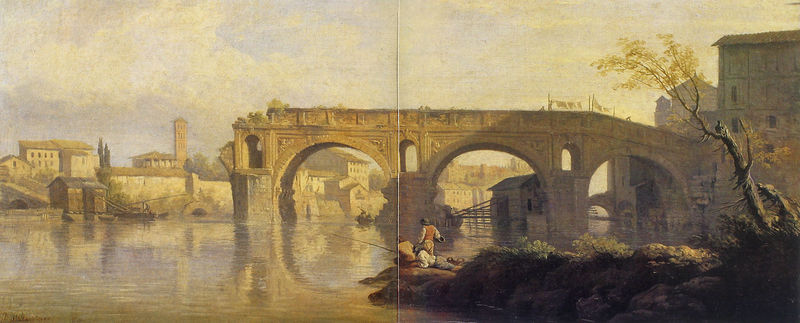
Titel: Le Ponte Rotto
Künstler: Joseph Vernet
Institution: Paris, Musée du Louvre
Schlagwörter: baum, gemälde, himmel, wasser, wolken, fluss, menschen, stadt, ufer, wäsche, fenster, hut, hüte, licht, männer, gebäude, häuser, spiegelung, brücke, büsche, kanal, kirche, boot, turm, wäscheleine, sandbank, brandung, arch, architecture, blue, church, hat, men, people, white, friends, painting, sitting, windows, yellow, picture, reflection, two, brown, bögen, ruine, angel, clouds, man, sky, tree, boat, building, house, landscape, water, horizontal, island, tower, trees, village, coast, light, river, ruins, photo, bridge, town, brücken, angler, fischen, city, day, human, hauser, rome, buildings, italienisch, bush, mill, fish, paint, cityscape, fishermen, fishing, spire, angelrute, aquaduct, humans, meer, stick, standing, pastels, beum, recreation, morning, 18th century, fisher, laying, fold, crease, diptych, fisherman, gewässer, rod, fishing pole, split, fishing rod, sectioned, lesuire